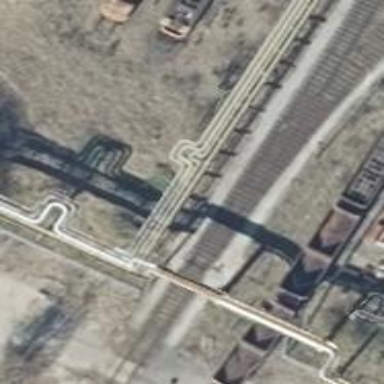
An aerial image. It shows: Railway switch.